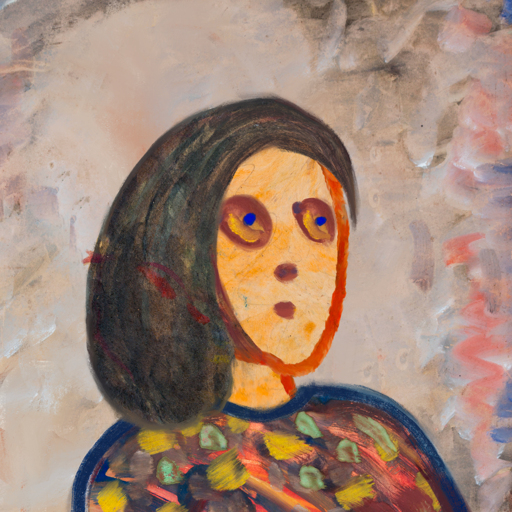
Background: Roy_Bahadur, Head And Neck Side: Experience, Face Side: Mother_And_Son_Son, Bust: Mother_And_Son_Mother, Hair Side: Gypsy_Mother, Head Accessory: Blank, Second Necklace: Blank, Necklace: Blank, Baby: Blank